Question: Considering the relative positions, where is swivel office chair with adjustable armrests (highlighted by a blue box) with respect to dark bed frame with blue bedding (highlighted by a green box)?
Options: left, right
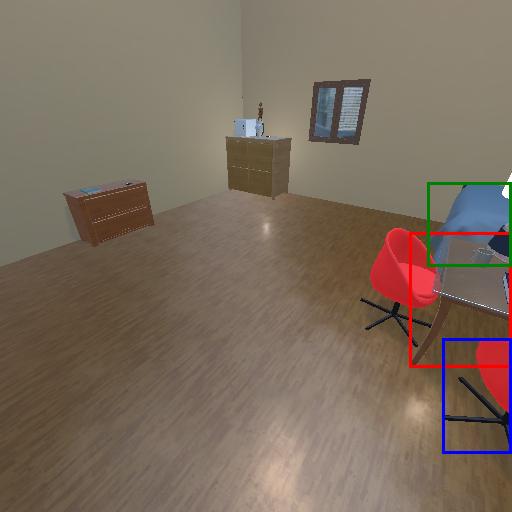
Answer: left